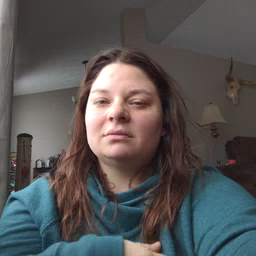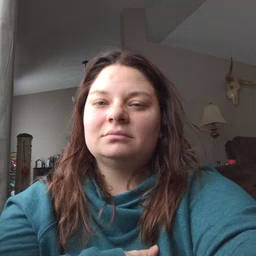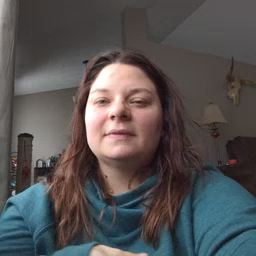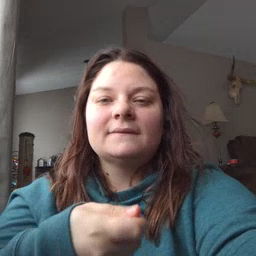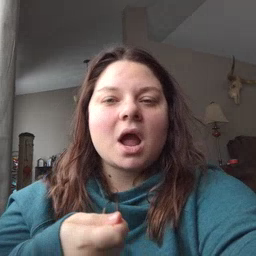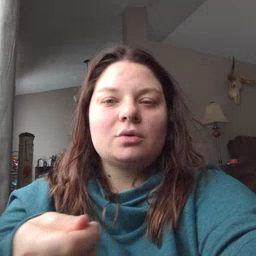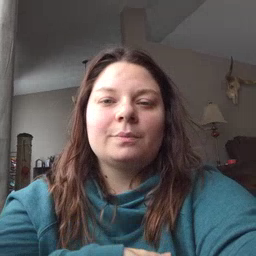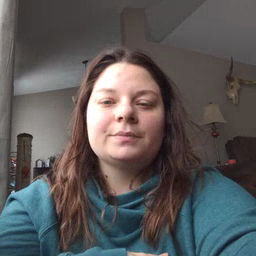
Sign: vacuum